Interaction volume radius: 5 \u00c5
Interaction volume height: 45 \u00c5
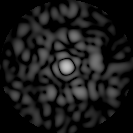
Disorder parameter: 0.856